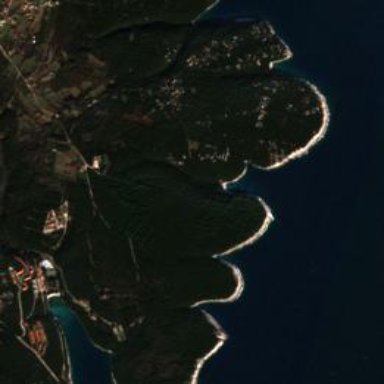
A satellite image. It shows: Beautiful bay with natural surroundings.